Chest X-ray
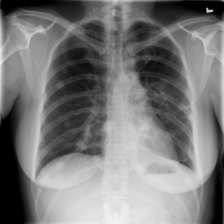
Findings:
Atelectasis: negative
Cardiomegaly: negative
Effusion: negative
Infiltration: negative
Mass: negative
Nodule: positive
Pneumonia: negative
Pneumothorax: positive
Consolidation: negative
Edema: negative
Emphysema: negative
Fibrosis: negative
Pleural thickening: negative
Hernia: negative